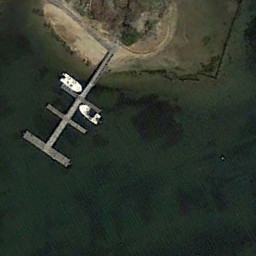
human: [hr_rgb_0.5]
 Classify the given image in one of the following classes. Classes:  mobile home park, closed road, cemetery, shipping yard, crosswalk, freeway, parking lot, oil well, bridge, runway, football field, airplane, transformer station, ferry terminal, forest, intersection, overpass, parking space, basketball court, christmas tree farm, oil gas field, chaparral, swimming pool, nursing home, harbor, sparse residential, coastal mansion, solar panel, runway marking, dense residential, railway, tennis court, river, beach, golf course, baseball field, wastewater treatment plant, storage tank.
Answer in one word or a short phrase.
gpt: ferry terminal